Platform: macOS
Application: Chrome
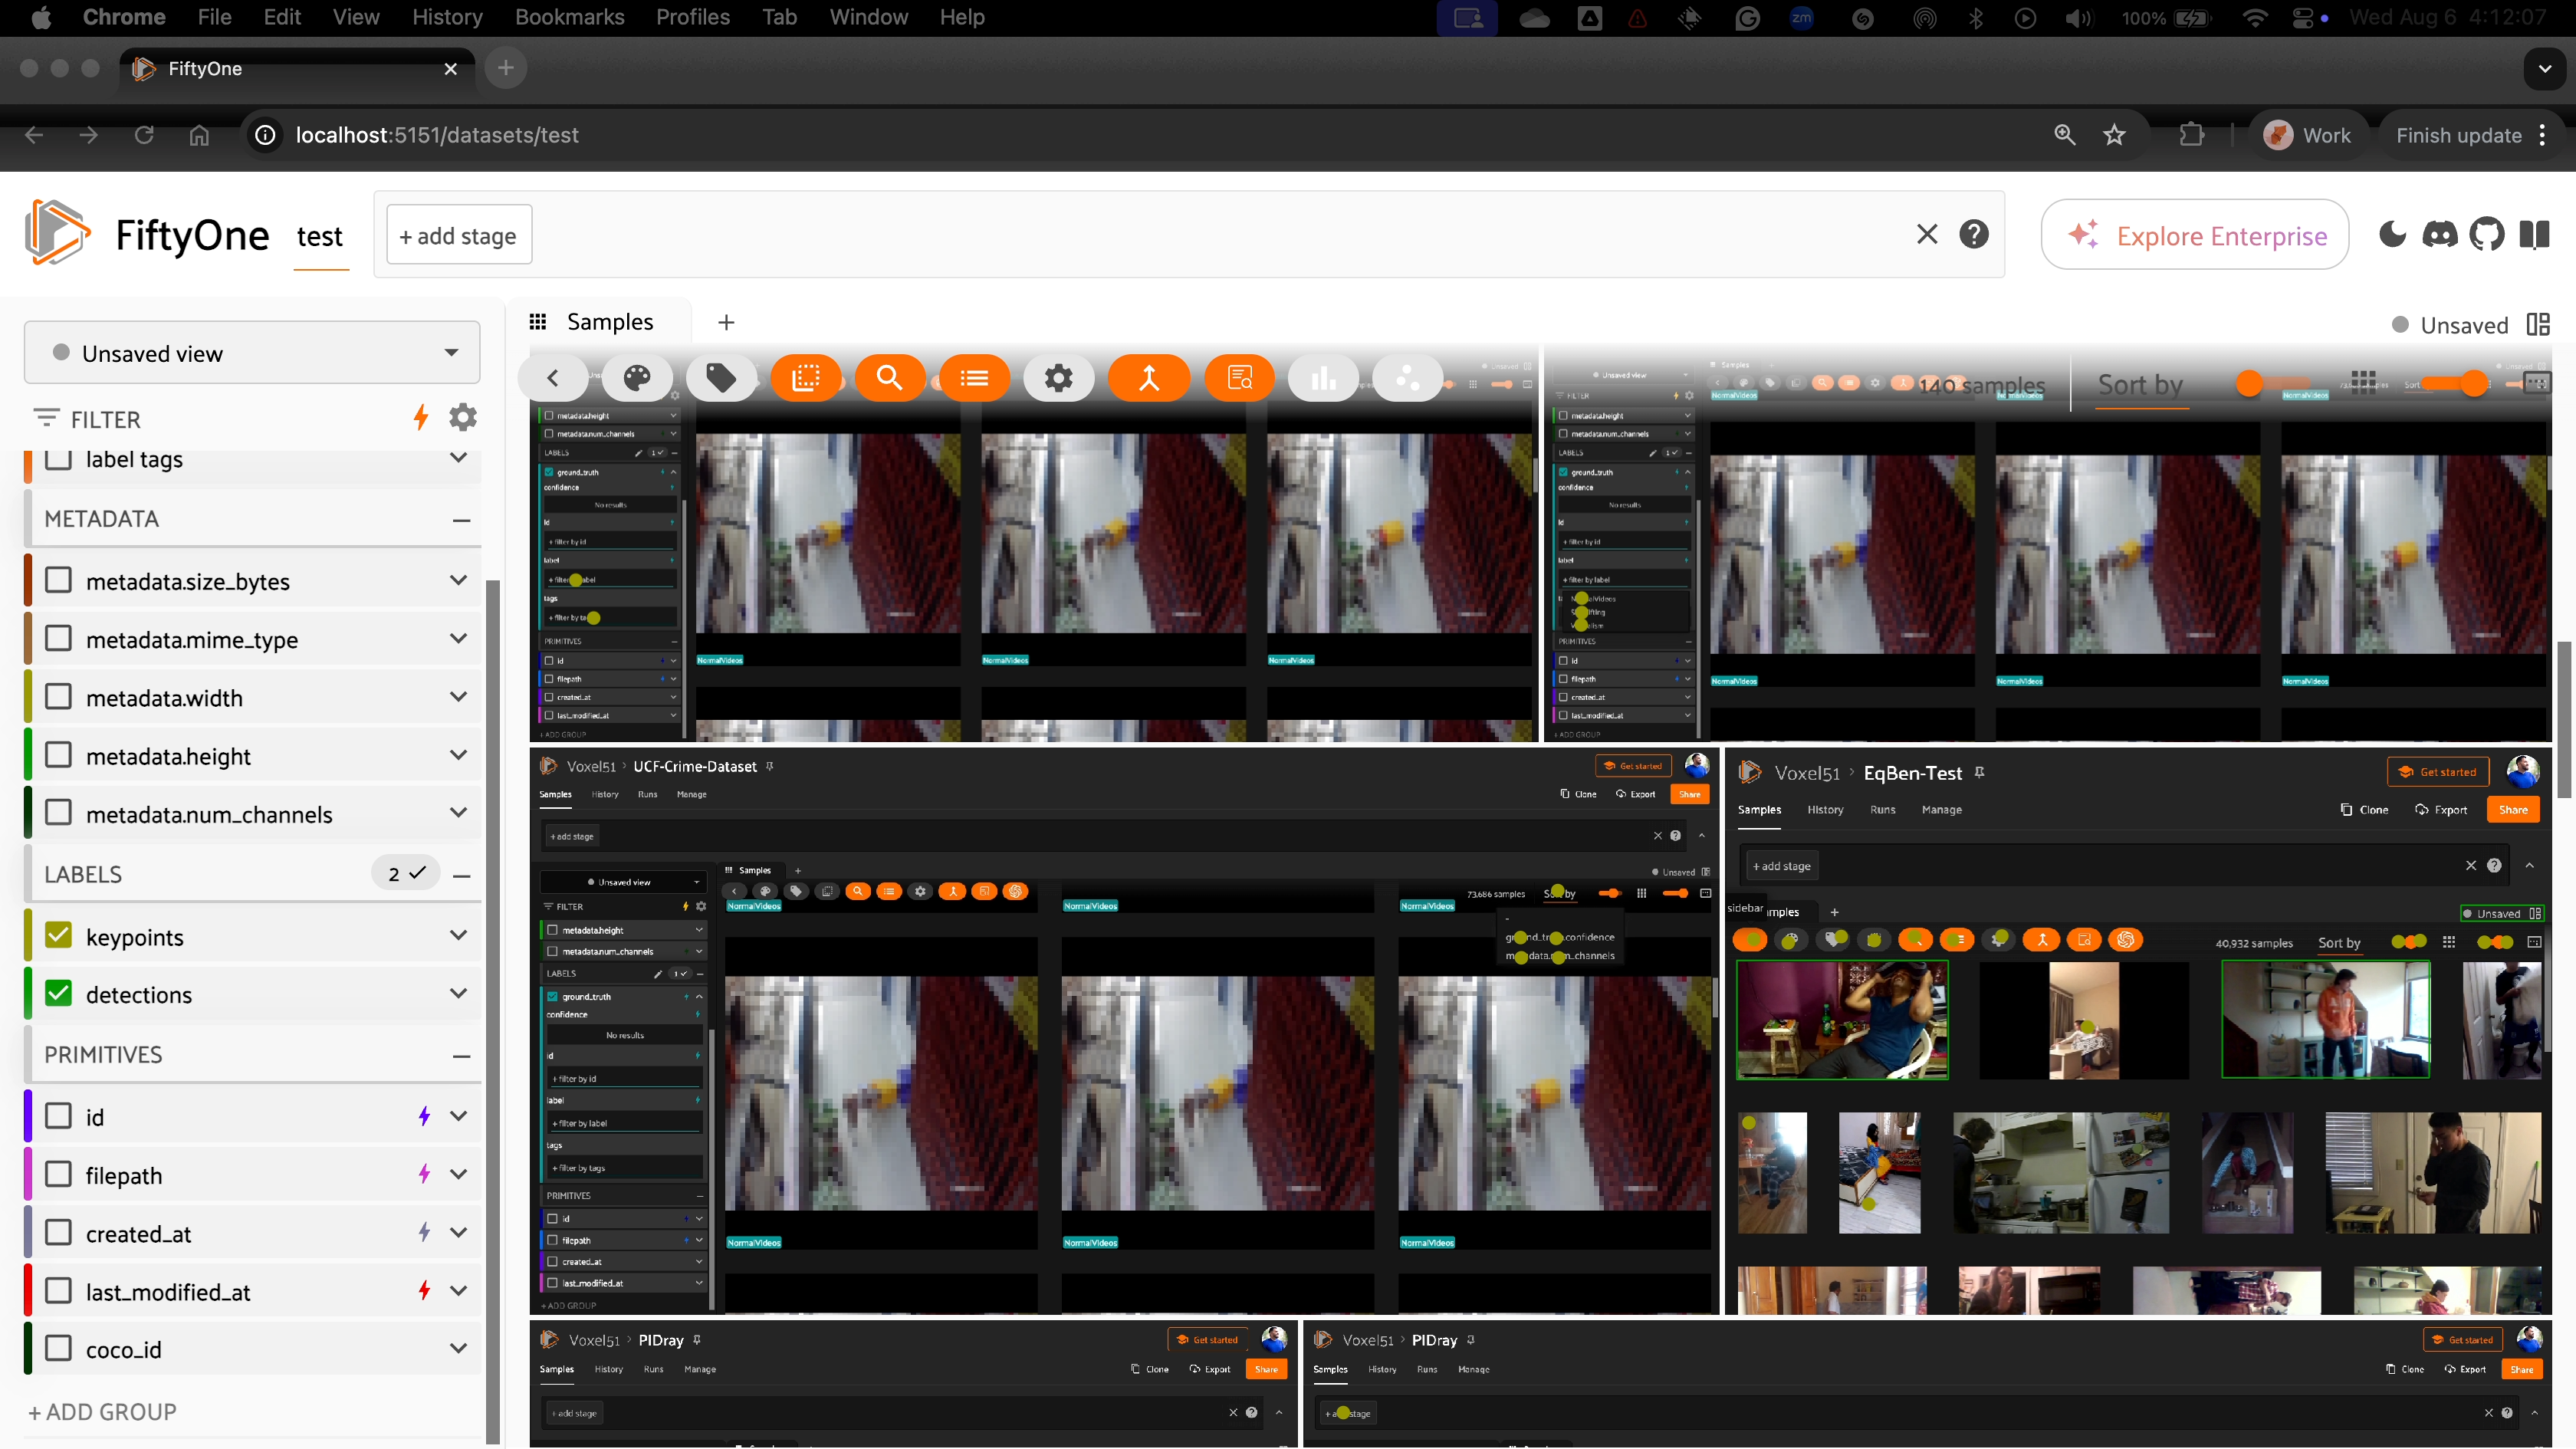
task_description: Show available filter options for the metadata.num_channels field located in the metadata group in the sidebar
action_type: click
element_info: Icon
steps_since_start: 1